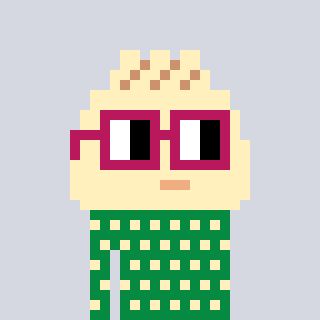
a pixel art character with square dark red glasses, a porkbao-shaped head and a green-colored body on a cool background